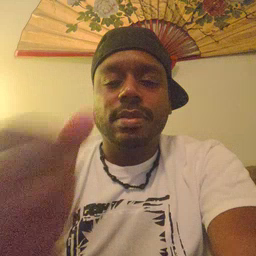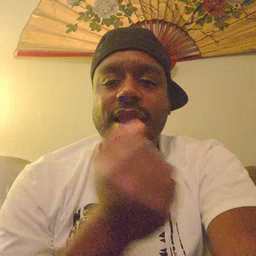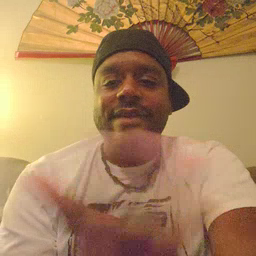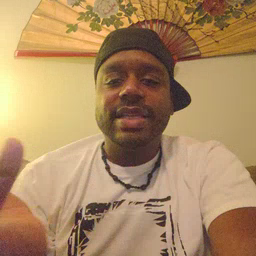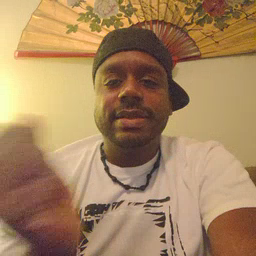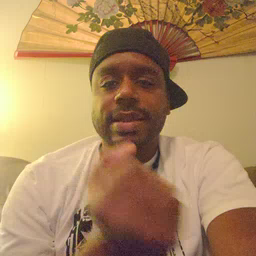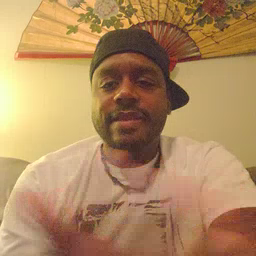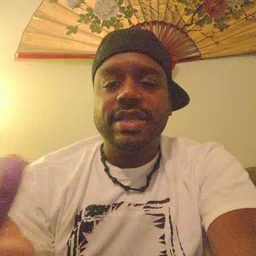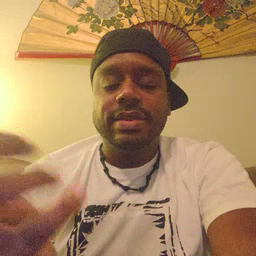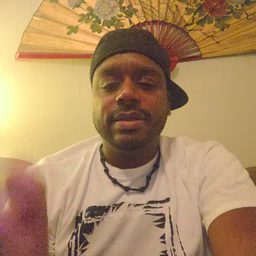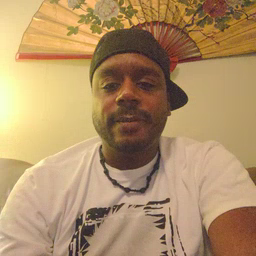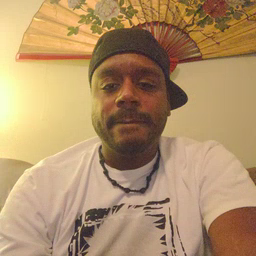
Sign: every